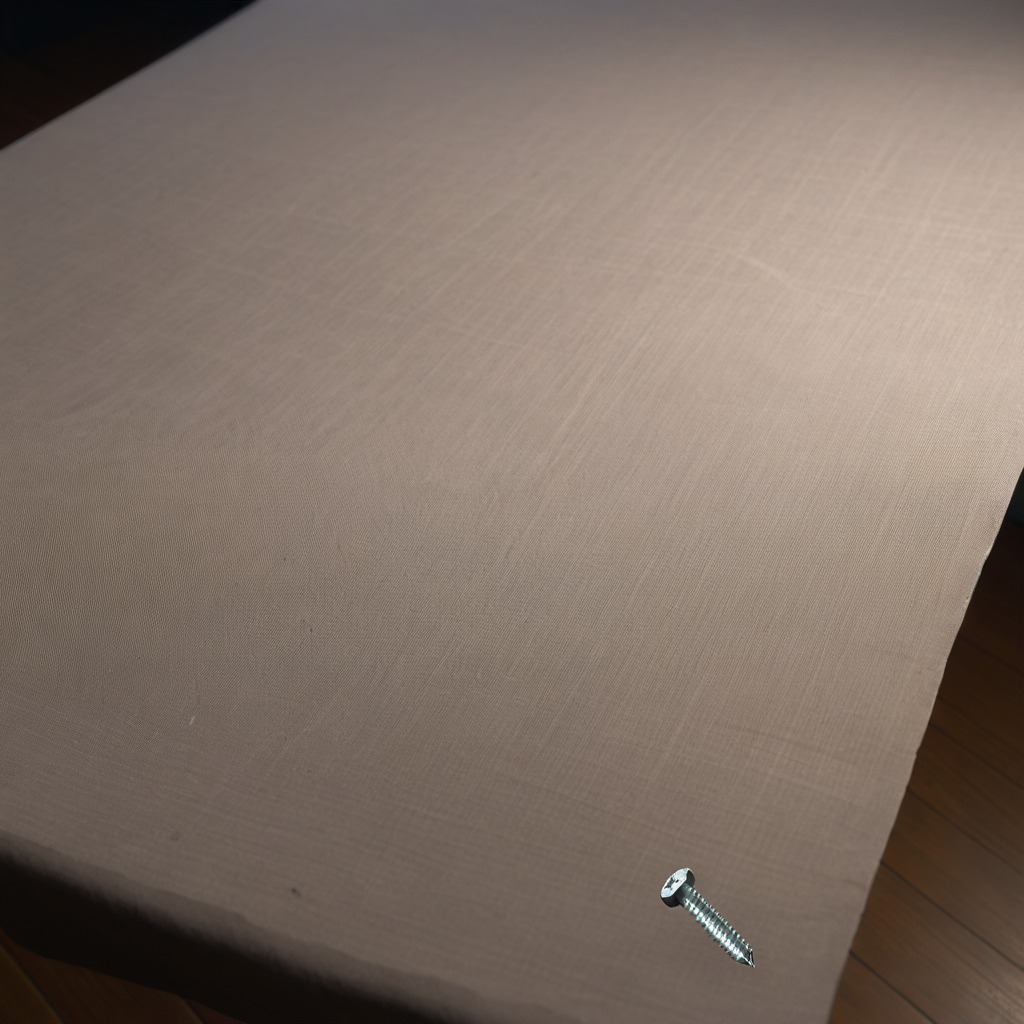
A metal screw lying on a wooden table inside a workshop at night with soft shadows worn but beneath the cloth.